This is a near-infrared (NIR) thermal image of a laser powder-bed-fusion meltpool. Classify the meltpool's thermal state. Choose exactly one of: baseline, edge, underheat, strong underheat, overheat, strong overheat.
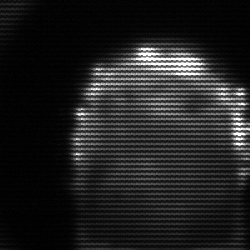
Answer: baseline